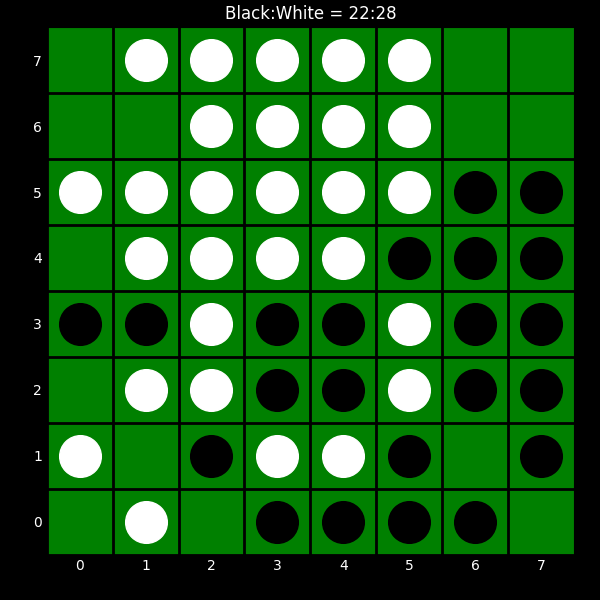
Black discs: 22
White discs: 28